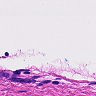
Metastatic tissue present: no